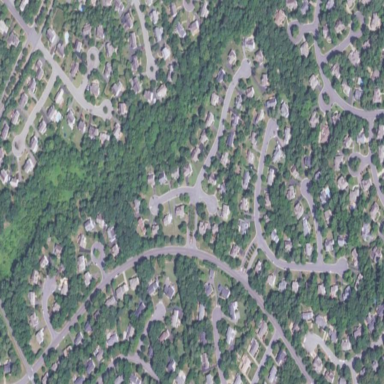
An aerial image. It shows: Residential neighbourhood.